Field crop: maize
Growth stage: 2
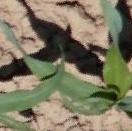
Species: maize